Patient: sex M, age 31
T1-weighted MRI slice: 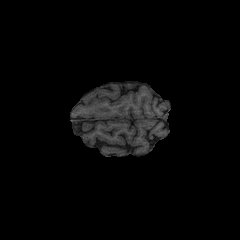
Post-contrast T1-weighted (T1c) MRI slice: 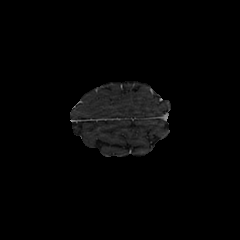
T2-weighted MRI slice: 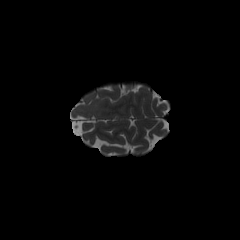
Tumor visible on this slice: no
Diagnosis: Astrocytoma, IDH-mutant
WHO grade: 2